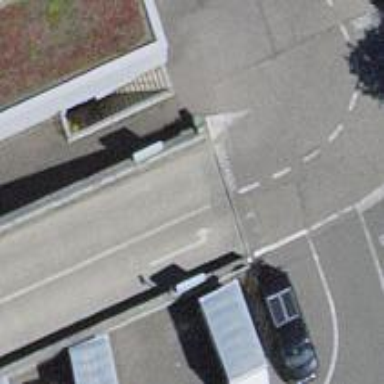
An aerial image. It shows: Parking aisle designated as service road.